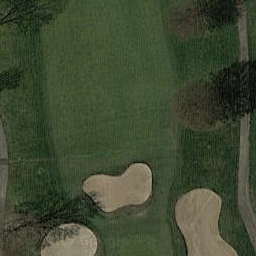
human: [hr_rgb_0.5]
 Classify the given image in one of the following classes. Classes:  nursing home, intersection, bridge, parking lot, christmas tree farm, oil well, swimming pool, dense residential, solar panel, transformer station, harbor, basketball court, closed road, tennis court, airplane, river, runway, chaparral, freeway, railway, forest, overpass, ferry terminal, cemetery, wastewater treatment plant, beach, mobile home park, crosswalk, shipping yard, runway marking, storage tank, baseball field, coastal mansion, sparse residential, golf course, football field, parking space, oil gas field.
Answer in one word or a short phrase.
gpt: golf course